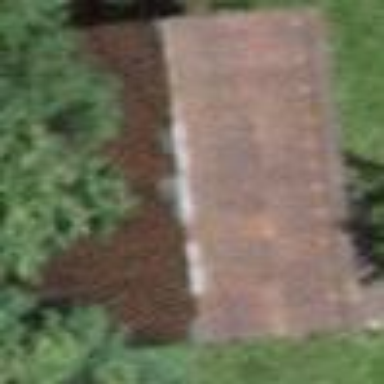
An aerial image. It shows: Rural barn.